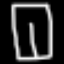
Label: pants